Question: I've got a 'UITabBarController' with a 'UITabBar' that looks like this:

I want to remove the top border, but I don't want the subview (the image) to 'clipsToBounds', since it has a little 'top'. How do I remove the top border while maintaining the image?
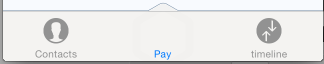
Answer: Try removing the background image and the shadow image like so:
'''
[[UITabBar appearance] setBackgroundImage:[[UIImage alloc] init]];
[[UITabBar appearance] setShadowImage:[[UIImage alloc] init]];
'''